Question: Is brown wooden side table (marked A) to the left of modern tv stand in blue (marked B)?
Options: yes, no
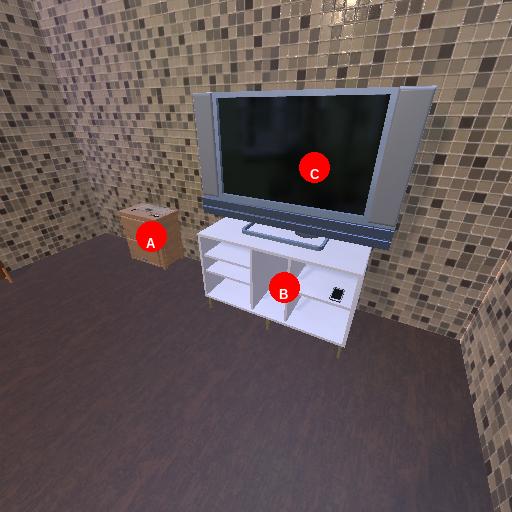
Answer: yes